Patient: sex M, age 64
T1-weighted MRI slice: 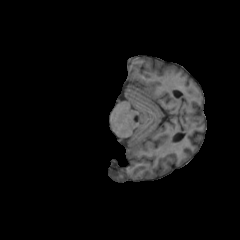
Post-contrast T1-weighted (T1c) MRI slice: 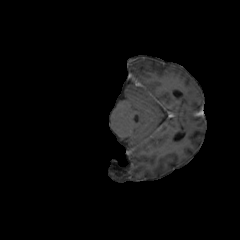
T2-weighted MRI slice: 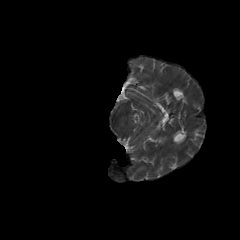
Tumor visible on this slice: no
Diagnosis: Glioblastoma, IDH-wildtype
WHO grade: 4